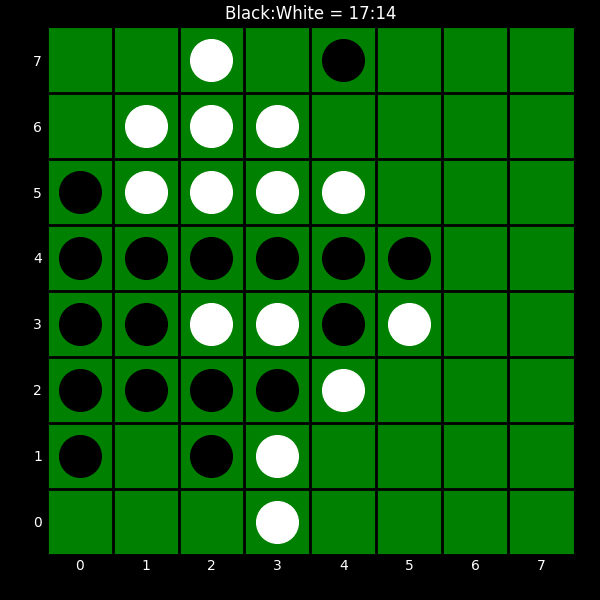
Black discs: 17
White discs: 14